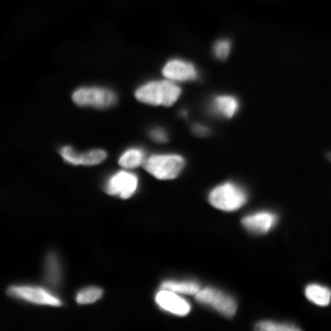
Tissue sample: ovarian
Magnification: 10.0x
Cell type: Endothelial cells
Senescence state: normal